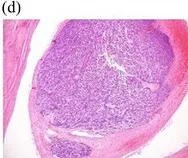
The tumor invaded the bile duct (d): Endoscopic ultrasound x20. The bile duct resection margins were negative.
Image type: pathology (h&e)